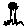
Label: tree